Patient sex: M
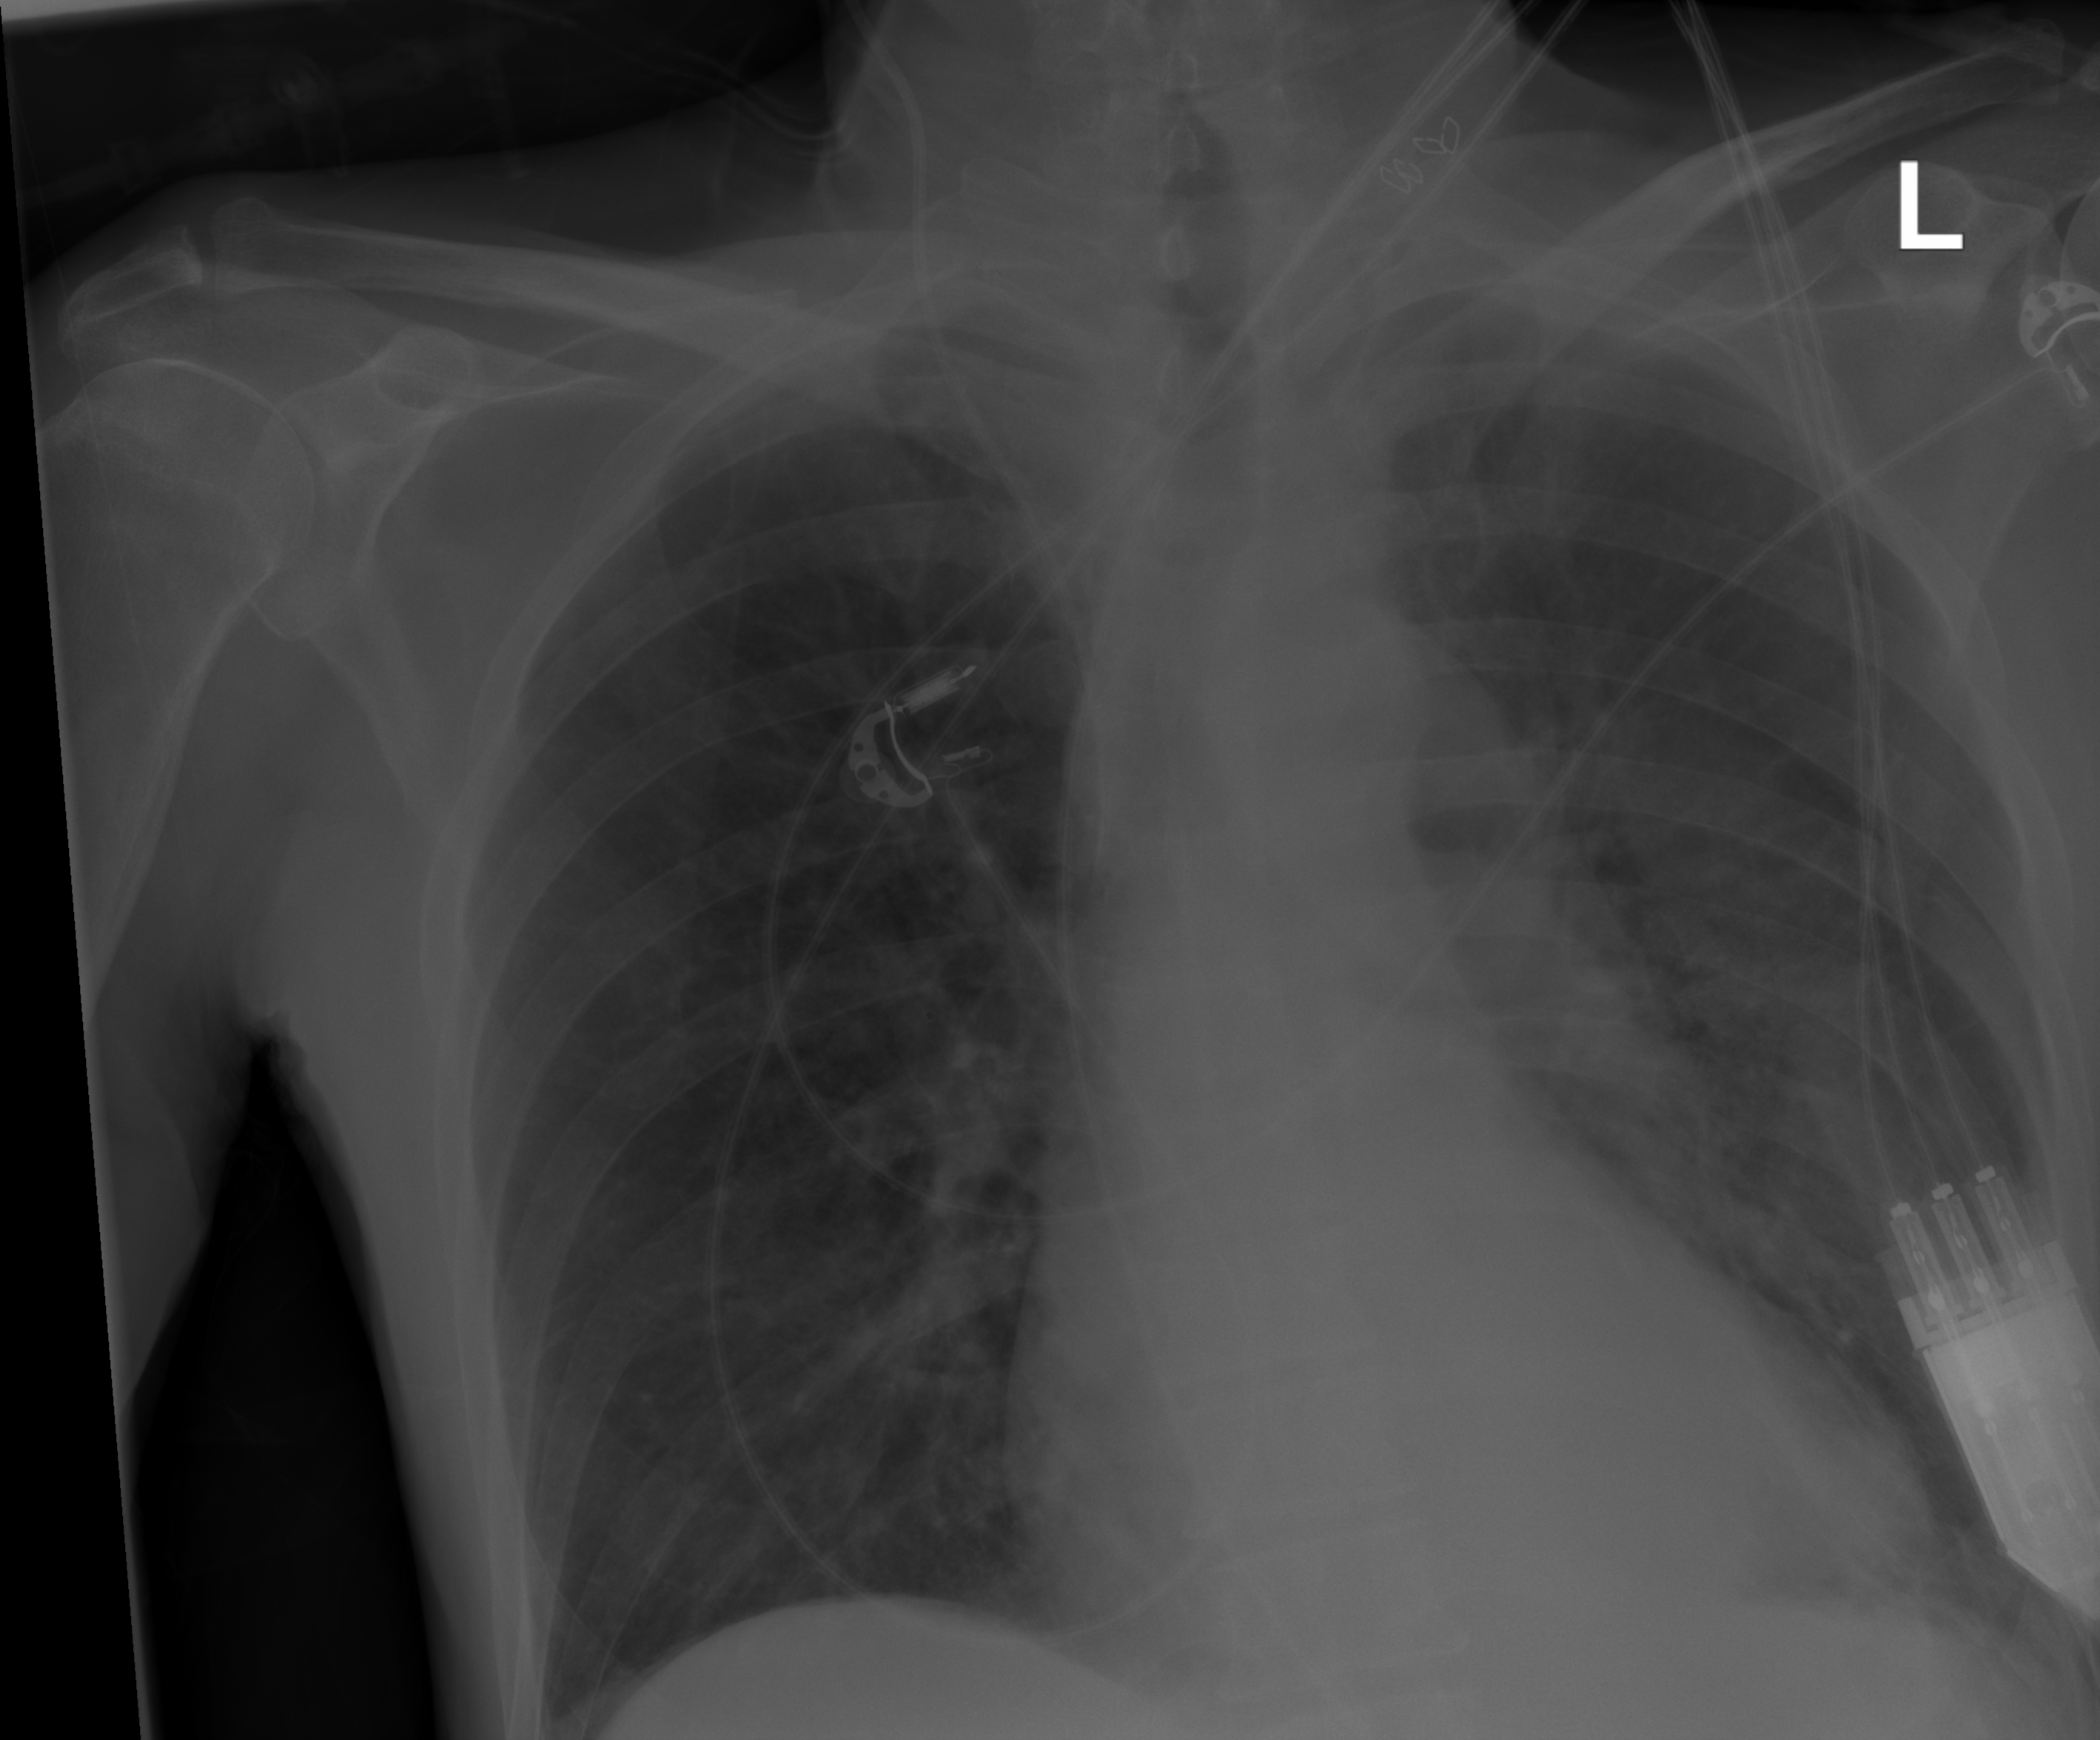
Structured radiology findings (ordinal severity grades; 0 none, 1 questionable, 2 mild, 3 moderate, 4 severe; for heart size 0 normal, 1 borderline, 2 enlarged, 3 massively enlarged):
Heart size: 1
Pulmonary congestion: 0
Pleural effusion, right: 0
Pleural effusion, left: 2
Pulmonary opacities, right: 0
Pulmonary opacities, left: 2
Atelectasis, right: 0
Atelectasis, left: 2